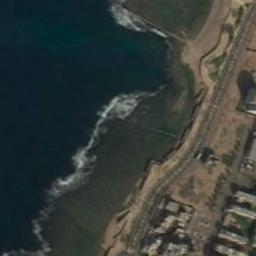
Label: beach